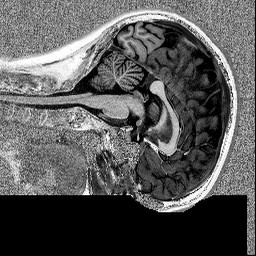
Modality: MP2RAGE
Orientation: sagittal
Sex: female